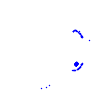
Particle: kaon